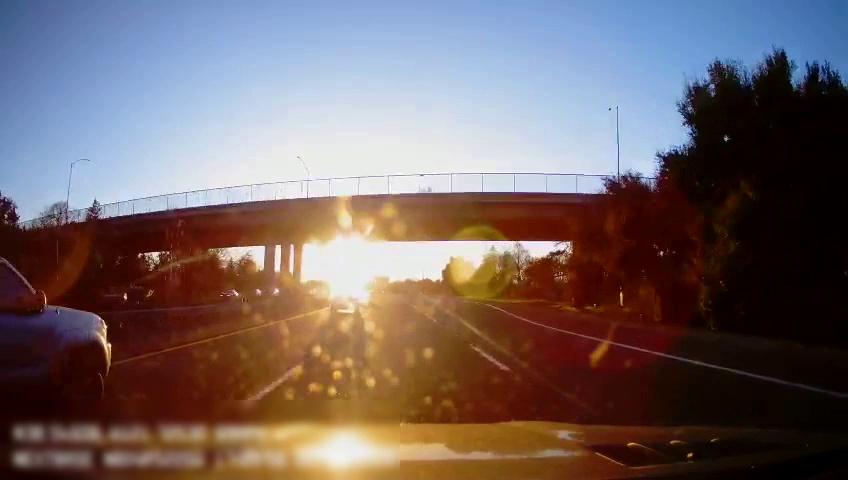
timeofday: Day
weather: Sunny
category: Drivable Space
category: Vehicles | SUV
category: Vehicles | SUV
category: Vehicles | SUV
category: Vehicles | SUV
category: Vehicles | SUV
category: Vehicles | Truck
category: Lanes | Alternate Lane
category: Lanes | Current Lane
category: Lanes | Current Lane
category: Lanes | Alternate Lane